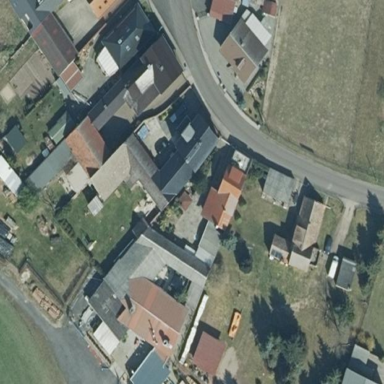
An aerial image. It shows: Residential area.